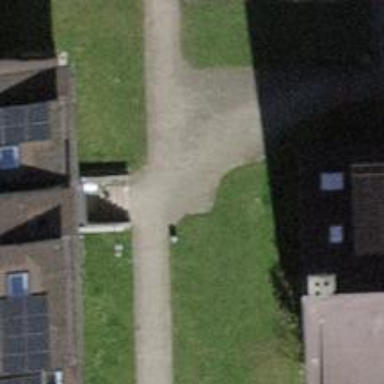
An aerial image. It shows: Footway along the road.